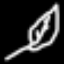
Label: leaf